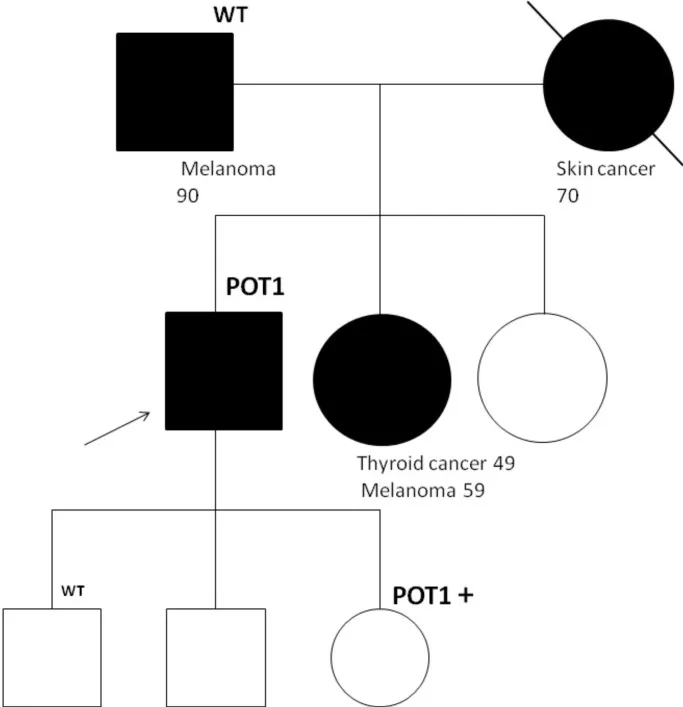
Segregation analysis for the POT1 variant R363*. The proband is indicated with an arrow. In the father, daughter, and son, segregation analysis by Sanger sequencing was performed. The daughter, who was positive for the POT1 variant, underwent exportation of two basal cell carcinoma after the test.
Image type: pathology (methylene_blue)